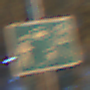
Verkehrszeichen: BeginnVerkehrsberuhigterBereich
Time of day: Night
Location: Outdoor (Urban)
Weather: PartlyCloudy
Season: NotSpecified
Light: Artificial